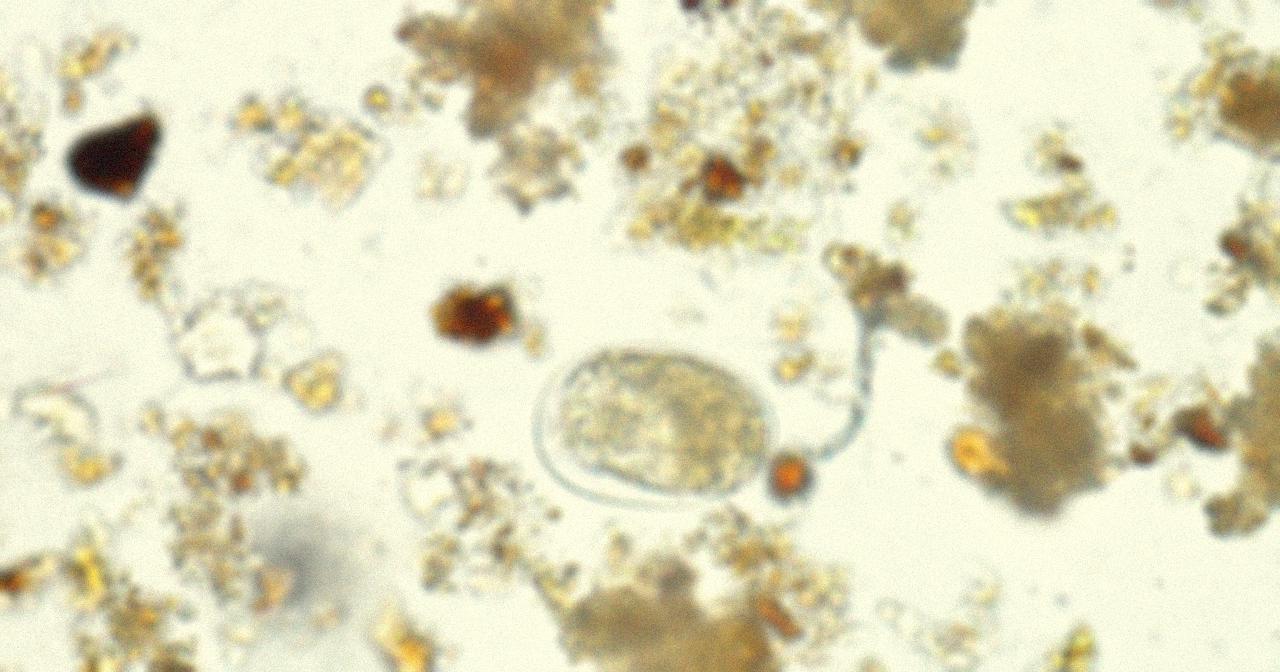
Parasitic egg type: Hookworm egg